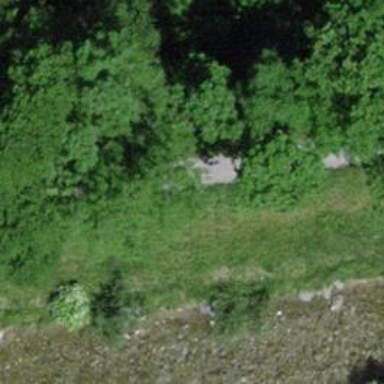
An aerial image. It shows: Unpaved footway.